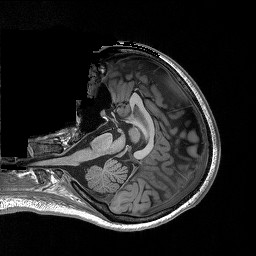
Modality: T1w
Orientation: axial